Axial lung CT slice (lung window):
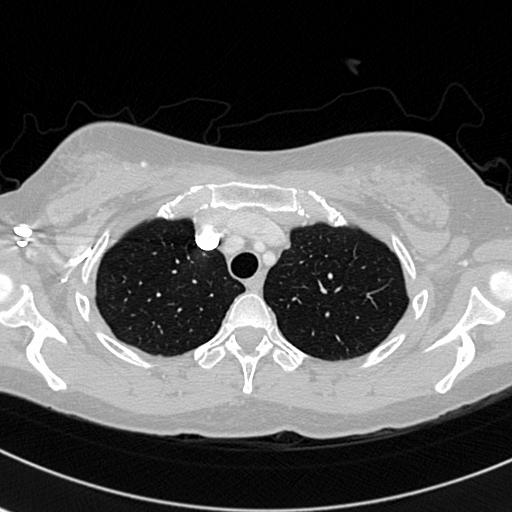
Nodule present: no